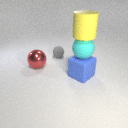
small gray rubber sphere behind large red metal sphere